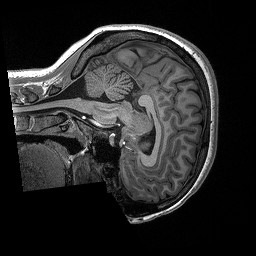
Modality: T1w
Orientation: sagittal
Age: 18
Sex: female